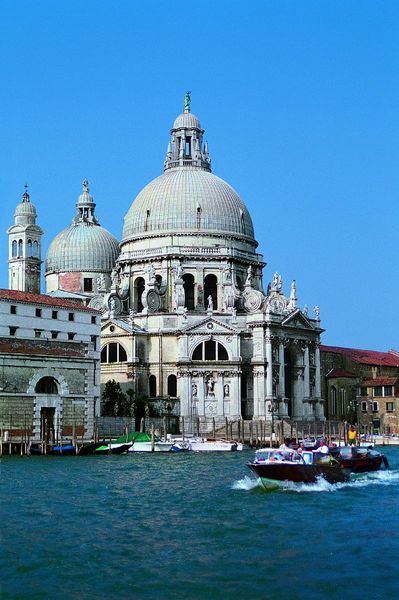
Titel: Venedig, S. Maria della Salute
Künstler: Baldassare Longhena
Standort: Venedig, S. Maria della Salute (EU - I - Venetien)
Schlagwörter: blau, himmel, meer, schatten, wasser, weiß, fluss, gelb, grün, kirchturm, stadt, ufer, fenster, hell, laterne, säulen, tür, dach, gebäude, haus, rot, schloss, zaun, architektur, stein, steine, häuser, kanal, kirche, renaissance, boot, boote, turm, schiff, schiffe, welle, wellen, bogen, italien, venedig, giebel, figuren, kuppel, steg, foto, fotografie, eingang, fugen, stangen, palazzo, dom, kathedrale, plastiken, real, volute, anlegestelle, lagune, palladio, gondel, motorboot, redentore, salute, il redentore, santa maria salute, motorboote, langune